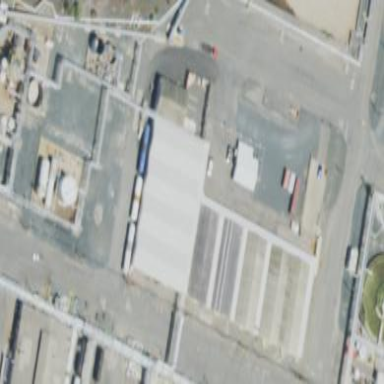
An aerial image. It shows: Industrial building.